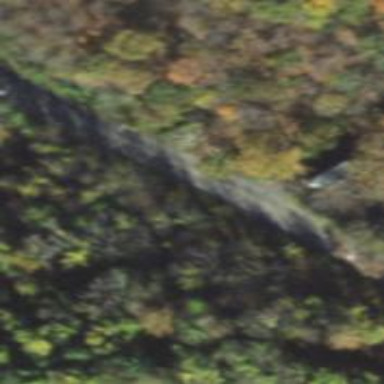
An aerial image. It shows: Driveway leading to service road.